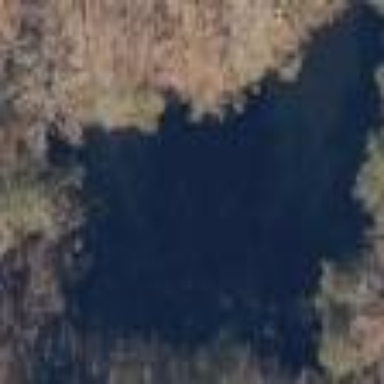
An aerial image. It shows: Peaceful pond surrounded by nature.